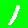
Digit: 1